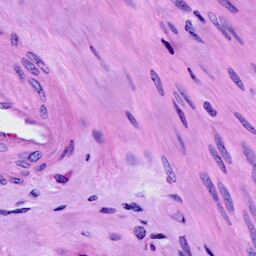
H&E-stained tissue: Cervix